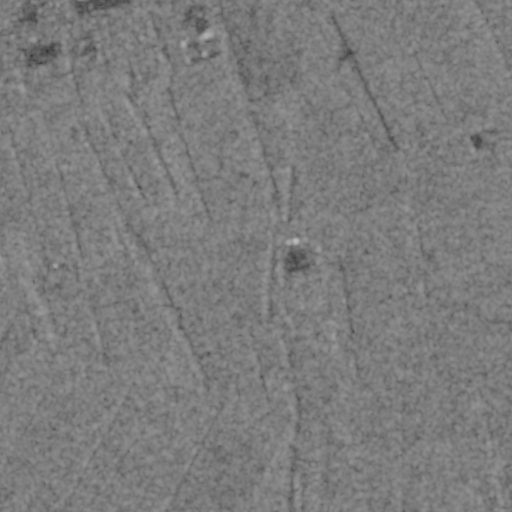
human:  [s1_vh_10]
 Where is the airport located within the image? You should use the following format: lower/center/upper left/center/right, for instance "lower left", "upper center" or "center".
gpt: The airport is located in the upper right of the image.
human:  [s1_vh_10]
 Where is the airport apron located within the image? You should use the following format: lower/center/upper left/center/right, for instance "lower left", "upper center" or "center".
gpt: The airport apron is located in the upper right of the image.
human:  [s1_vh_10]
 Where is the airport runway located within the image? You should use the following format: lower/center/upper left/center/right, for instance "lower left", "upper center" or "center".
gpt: The airport runway is located in the upper right of the image.
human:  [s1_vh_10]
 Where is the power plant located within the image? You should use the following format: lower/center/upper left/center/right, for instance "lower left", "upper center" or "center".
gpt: There is no power plant in the image.

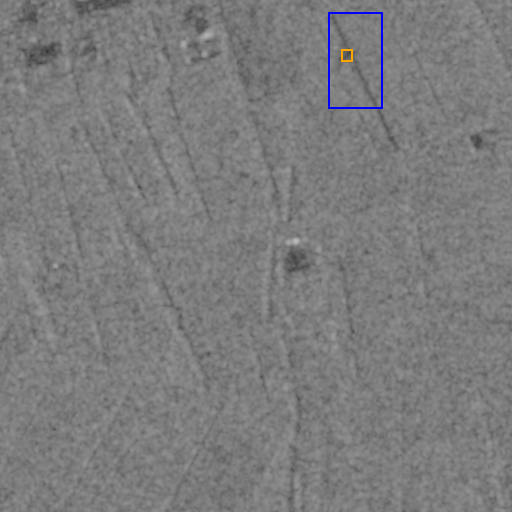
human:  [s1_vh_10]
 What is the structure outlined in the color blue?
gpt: The structure outlined in blue is an airport.
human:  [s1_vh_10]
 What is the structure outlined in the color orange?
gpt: The structure outlined in orange is an airport apron.
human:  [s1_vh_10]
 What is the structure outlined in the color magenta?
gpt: There is no magenta outline.